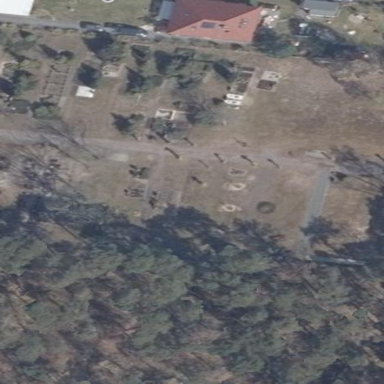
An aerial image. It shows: Cemetery.